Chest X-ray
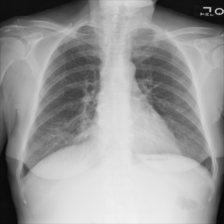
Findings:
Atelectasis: negative
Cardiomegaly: negative
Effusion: negative
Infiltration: positive
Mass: negative
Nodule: negative
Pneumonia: negative
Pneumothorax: negative
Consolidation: negative
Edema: negative
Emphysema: negative
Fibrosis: negative
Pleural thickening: negative
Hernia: negative